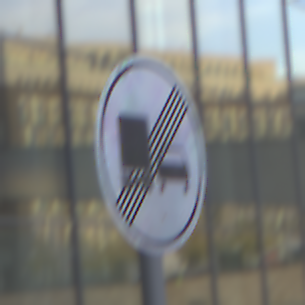
Verkehrszeichen: EndeUeberholverbotKraftfahrzeuge
Umgebung: Outdoor, Urban
Tageszeit: SunriseSunset
Wetter: PartlyCloudy
Licht: Natural
Jahreszeit: NotSpecified
Kontrast: MediumContrast